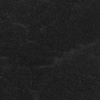
Atmospheric dust classification: dusty